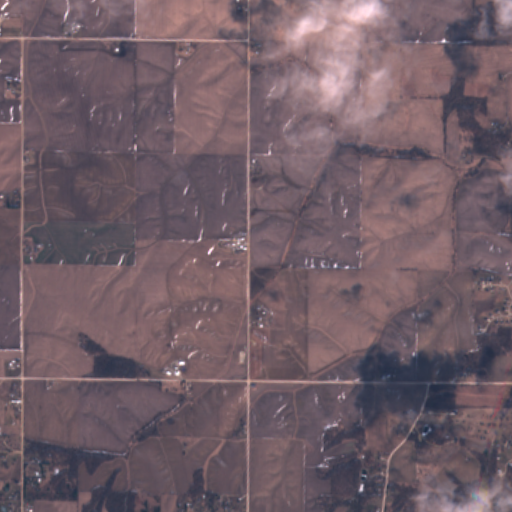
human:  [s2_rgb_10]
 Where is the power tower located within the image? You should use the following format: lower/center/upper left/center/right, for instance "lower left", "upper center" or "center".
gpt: The power tower is located in the upper right of the image.
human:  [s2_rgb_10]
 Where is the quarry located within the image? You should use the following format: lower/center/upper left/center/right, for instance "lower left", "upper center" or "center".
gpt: There is no quarry in the image.